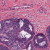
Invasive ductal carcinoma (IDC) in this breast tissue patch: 0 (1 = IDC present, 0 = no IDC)